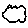
Label: cloud